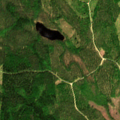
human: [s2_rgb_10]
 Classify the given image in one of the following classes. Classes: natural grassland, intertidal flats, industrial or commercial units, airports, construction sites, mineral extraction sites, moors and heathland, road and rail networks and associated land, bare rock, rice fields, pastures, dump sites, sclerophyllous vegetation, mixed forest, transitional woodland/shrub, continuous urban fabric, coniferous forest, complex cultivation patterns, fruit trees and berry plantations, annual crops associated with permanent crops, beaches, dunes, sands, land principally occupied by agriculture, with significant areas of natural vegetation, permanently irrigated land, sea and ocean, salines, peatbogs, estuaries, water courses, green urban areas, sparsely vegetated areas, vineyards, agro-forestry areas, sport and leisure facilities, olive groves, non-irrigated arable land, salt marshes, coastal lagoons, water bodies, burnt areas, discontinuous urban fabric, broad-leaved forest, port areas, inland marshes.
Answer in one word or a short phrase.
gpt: coniferous forest, mixed forest, transitional woodland/shrub